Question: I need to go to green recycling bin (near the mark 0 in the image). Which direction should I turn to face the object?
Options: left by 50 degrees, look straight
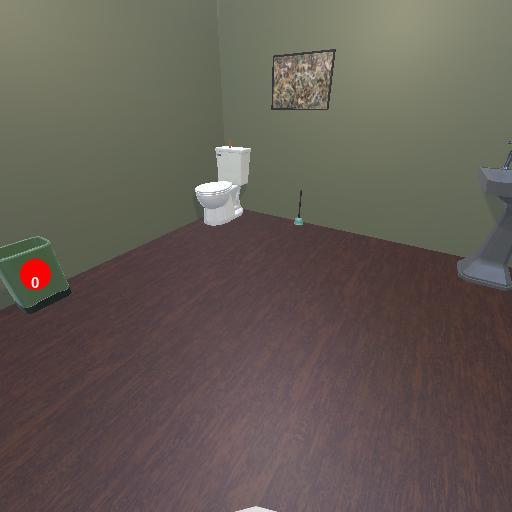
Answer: left by 50 degrees